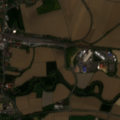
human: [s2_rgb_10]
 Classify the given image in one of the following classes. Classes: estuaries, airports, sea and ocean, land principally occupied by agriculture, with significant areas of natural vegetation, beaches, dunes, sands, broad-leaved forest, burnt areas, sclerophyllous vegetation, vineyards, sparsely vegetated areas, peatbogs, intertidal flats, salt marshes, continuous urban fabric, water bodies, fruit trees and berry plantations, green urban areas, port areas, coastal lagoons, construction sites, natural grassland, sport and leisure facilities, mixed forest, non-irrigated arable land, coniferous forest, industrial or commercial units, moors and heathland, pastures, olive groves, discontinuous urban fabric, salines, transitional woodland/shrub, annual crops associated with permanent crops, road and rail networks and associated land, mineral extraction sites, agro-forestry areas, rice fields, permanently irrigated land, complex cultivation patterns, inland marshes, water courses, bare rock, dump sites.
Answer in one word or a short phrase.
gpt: discontinuous urban fabric, non-irrigated arable land, complex cultivation patterns